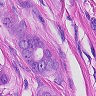
Metastatic tissue present: yes